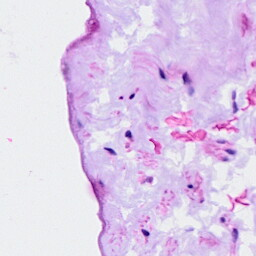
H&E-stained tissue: Ovarian